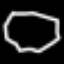
Label: octagon